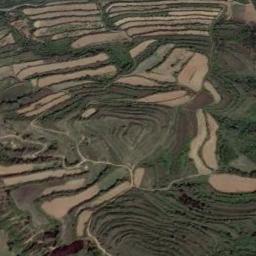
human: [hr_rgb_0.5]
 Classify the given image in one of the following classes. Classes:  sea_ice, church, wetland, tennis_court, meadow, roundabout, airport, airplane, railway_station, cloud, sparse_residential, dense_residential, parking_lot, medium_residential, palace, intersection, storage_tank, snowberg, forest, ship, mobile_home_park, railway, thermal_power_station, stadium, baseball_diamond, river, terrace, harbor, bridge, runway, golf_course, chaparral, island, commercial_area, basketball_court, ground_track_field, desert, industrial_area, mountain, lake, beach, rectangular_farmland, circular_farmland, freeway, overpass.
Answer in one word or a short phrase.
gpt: terrace